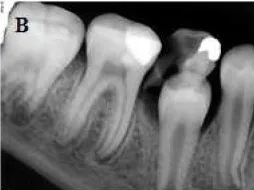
Post-operative radiographic image of the tooth after performing VPT using Biodentine.
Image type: radiology (x_ray)